Question: When I use rgl package plot several 3d graphics in different canvas(rgl device) after using rgl.open() and set the bg as white, the plotting style seems so different from the default one. Is there a way to set this? Please see pics show below. When rotate those two graphs, very different experience you can get. You can try plot same graph in default canvas, open a new one and plot the same pic.

Besides, is there a way to change the outter box of the coordinate from a cube to a sphere?
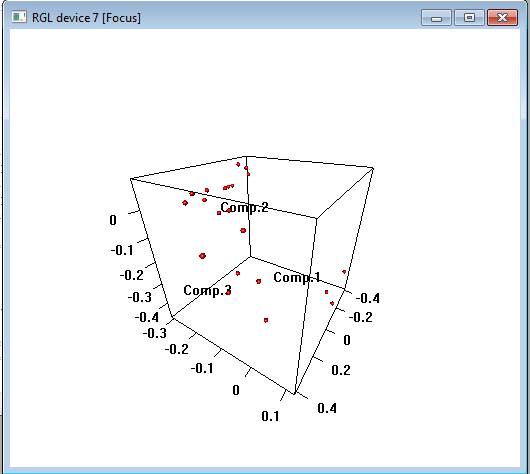
Answer: () Use 'open3d()' instead of 'rgl.open()' to open the new window. The documentation warns against mixing 'rgl.*' calls with '*3d' calls, and I guess this is an example. Here are three plots -- default, 'rgl.open()', and 'open3d()' ...
'''
library(rgl)
plot3d(1:4,1:4,1:4)
rgl.open()
plot3d(1:4,1:4,1:4)
open3d()
plot3d(1:4,1:4,1:4)
'''
And the results side-by-side:

Session info:
'''
R Under development (unstable) (2012-12-14 r61321)
Platform: i686-pc-linux-gnu (32-bit)
[locale snipped]
attached base packages:
[1] stats graphics grDevices utils datasets methods base
other attached packages:
[1] rgl_0.92.894
'''